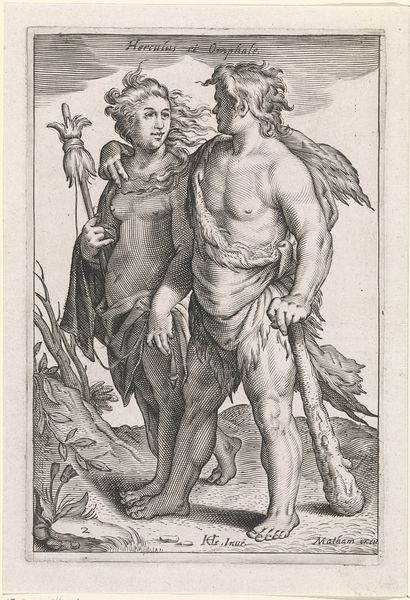
Titel: Hercules en Omphale (titel op object)
Künstler: Jacob Matham
Standort: Amsterdam
Institution: Rijksmuseum
Schlagwörter: mann, nackt, frau, zeichnung, paar, liebe, stab, adam, eva, bleistift, herkules, keule, ophelia, hercules, urmensch, ahne, neandertal, matham